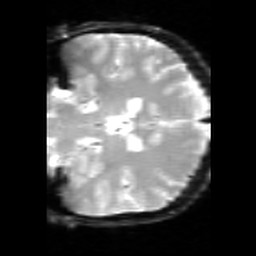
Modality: inplaneT2
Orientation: coronal
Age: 30
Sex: female